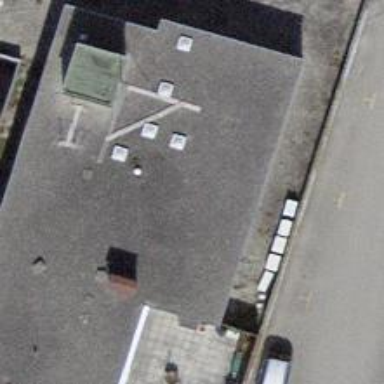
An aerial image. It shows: Car repair shop.